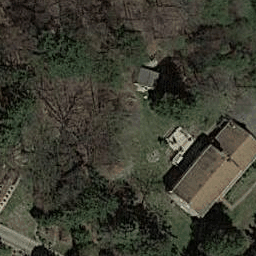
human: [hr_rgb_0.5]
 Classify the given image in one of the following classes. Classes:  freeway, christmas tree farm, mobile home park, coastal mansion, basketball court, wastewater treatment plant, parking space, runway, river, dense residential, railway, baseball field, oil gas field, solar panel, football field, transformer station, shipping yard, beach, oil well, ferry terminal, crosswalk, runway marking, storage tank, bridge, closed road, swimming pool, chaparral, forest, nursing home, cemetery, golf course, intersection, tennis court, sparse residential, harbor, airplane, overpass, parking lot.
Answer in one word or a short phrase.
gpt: sparse residential